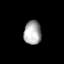
Tissue: lung
Cell type: Epithelial cells
Senescence score: 0.5698
Nuclear area (px): 402
Mean DAPI intensity: 171.697